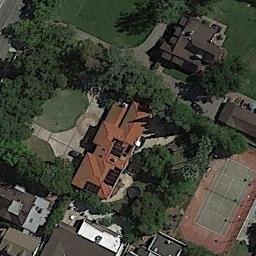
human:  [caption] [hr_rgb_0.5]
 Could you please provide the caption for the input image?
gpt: Tennis court and residential area surrounded by trees on the lawn .

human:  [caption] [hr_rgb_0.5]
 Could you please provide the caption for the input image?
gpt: The tennis court is on the grass next to some buildings and trees .

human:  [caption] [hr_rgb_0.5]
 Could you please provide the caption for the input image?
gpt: Many trees are near the tennis courts .

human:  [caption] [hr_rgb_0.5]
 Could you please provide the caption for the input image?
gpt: There are two tennis courts .

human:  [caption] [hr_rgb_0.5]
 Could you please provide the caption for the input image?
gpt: There are some green trees and buildings beside the tennis court .